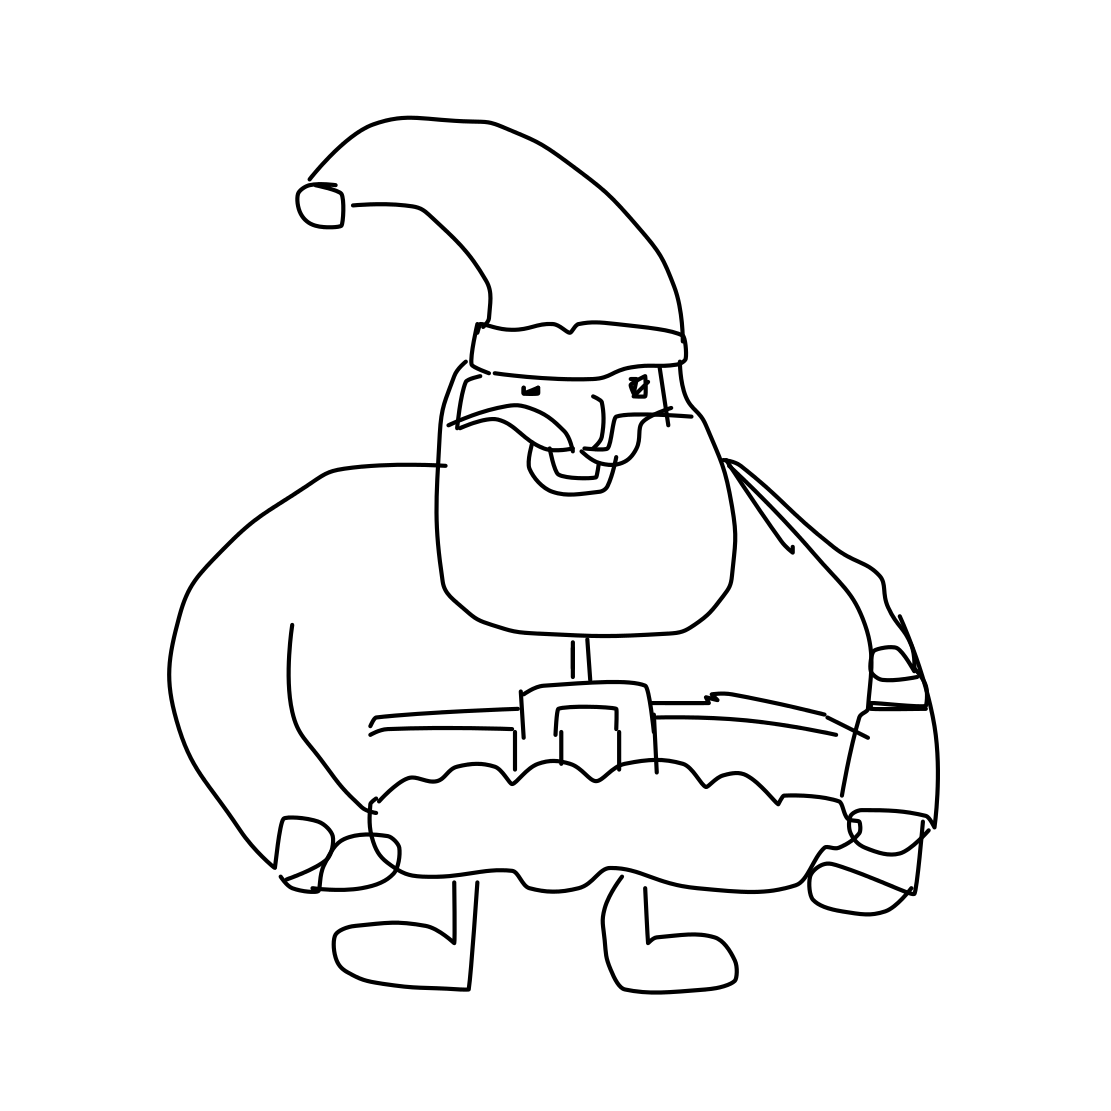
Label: santa claus